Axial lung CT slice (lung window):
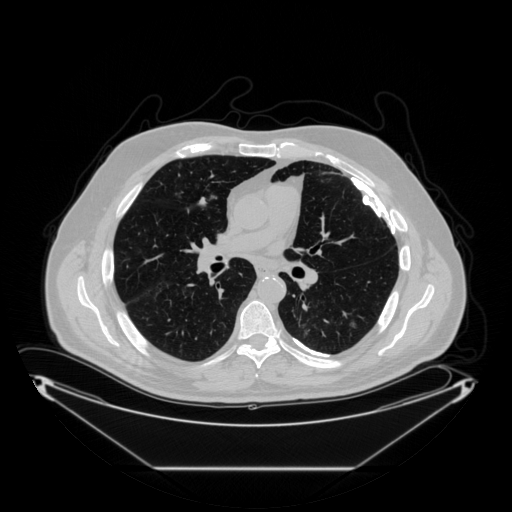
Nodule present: yes
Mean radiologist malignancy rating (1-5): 2